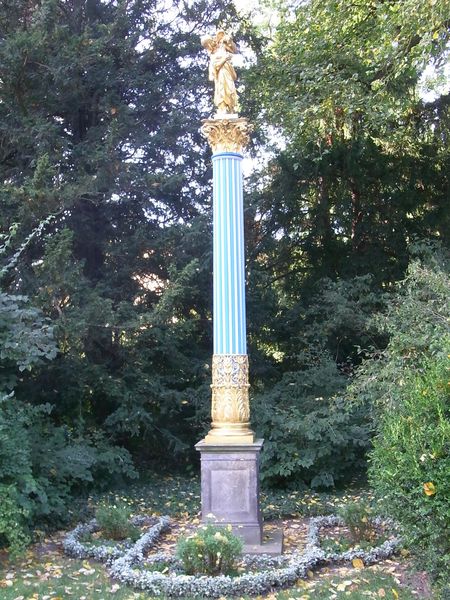
Titel: Marlygarten
Künstler: Peter Joseph Lenné
Standort: Potsdam
Institution: Marlygarten / Friedenskirche
Schlagwörter: baum, blau, blätter, flügel, himmel, laub, weiß, bäume, grün, blumen, frau, säule, türkis, gras, park, rasen, weg, wiese, ornament, sockel, stein, natur, strauch, busch, büsche, sträucher, boden, figur, gold, klassizismus, blatt, wald, engel, garten, kannelierung, skulptur, statue, hellblau, vegetation, platz, blue, column, ornate, golden, green, woman, yellow, verzierung, decorative, flowers, picture, plant, plastik, podest, foto, komposit, vergoldet, denkmal, lichtung, friedhof, allegorie, göttin, sieg, architrav, kapitell, triumph, böau, voluten, knospe, flower, grab, ionisch, angel, classic, greek, roman, sky, stone, tree, nature, summer, trees, beet, blumenbeet, kanneluren, forest, grass, light, bushes, garden, plants, basis, postament, korinthisch, fotographie, color, shadow, schaft, englischer garten, monument, photo, sculpture, victoria, wings, vergoldung, grabmal, kapitel, cherub, marble, outside, person, day, akanthus, leaves, rondell, andenken, arkantus, säulenschaft, kaneluren, kannelur, stele, trompete, wlad, siegessäule, colorful, colors, lau, shiny, rabatten, lines, bush, shrub, classicism, lapitell, figure, leaf, gran, colour, linear, pillar, relief, outdoor, vermeer, pedestal, light blue, doric, obelisk, angle, korinthisches kapitell, photograph, cemetary, nike, grave, socket, tall, greco-roman, base, greece, pole, arkantusblätter, woods, triumphsäule, geol, mamor, tomb, streucher, high, klasssizismus, post, rafael, athena, hue, michelangelo, pilar, patina, memorial, colum, hidden, verde, status, siegesfigur, pflanzen, kapietell, rum, inlaid, safe, saturation, monumnet, korint, corrint, nikr, positioning, golde, late summer, flowerbed, bed of flowers, recessed, sanscousi, columne, colomne, columm